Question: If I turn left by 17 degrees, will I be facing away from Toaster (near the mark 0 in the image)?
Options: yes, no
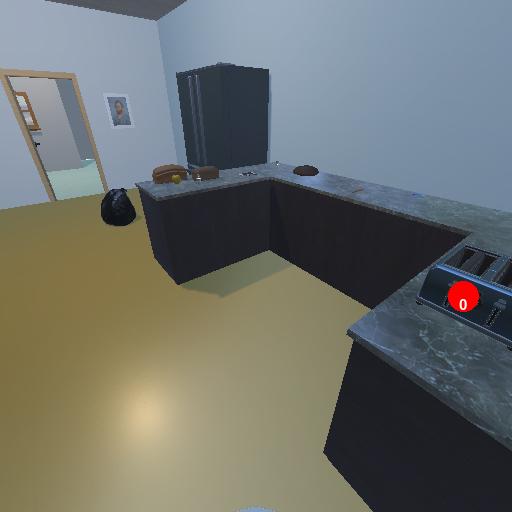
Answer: yes